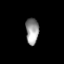
Tissue: lung
Cell type: Epithelial cells
Senescence score: 0.2138
Nuclear area (px): 337
Mean DAPI intensity: 149.487